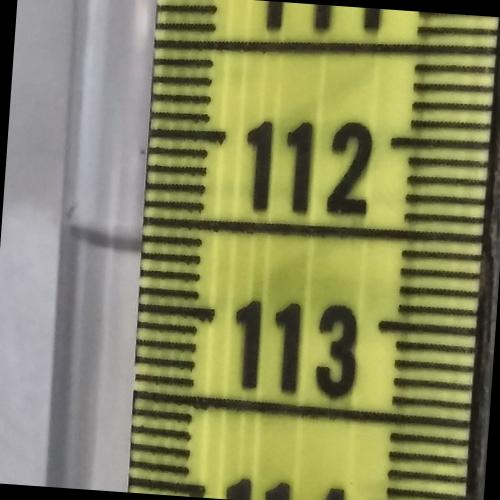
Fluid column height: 112.7 cm